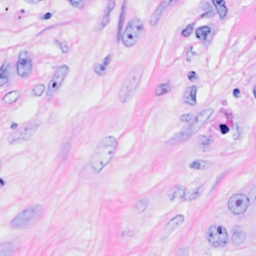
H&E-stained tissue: Breast